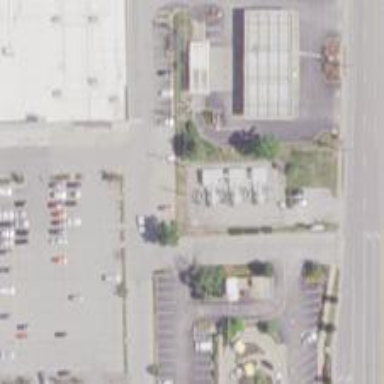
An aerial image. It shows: The unit described in the note is substation.